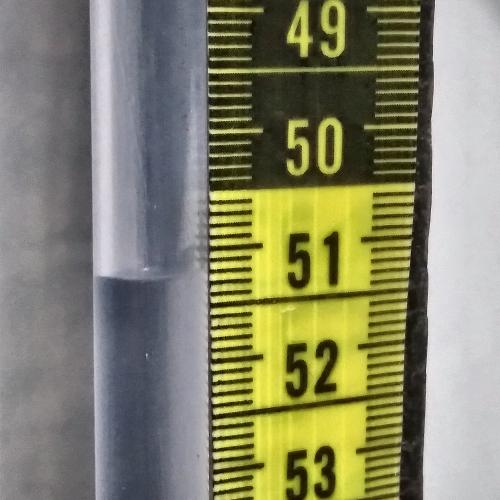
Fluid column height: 51.2 cm